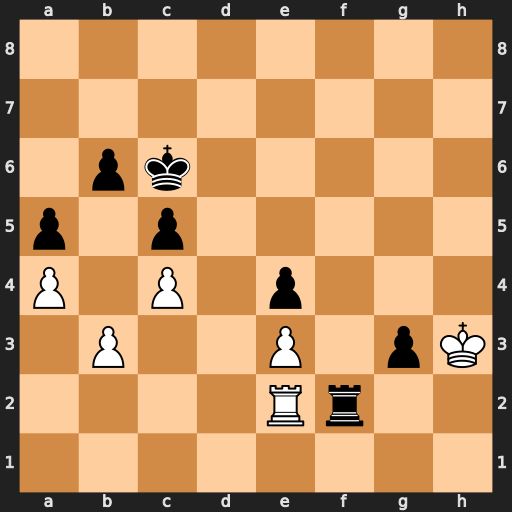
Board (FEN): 8/8/1pk5/p1p5/P1P1p3/1P2P1pK/4Rr2/8
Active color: w
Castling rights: -
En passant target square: -
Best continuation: Rxf2 gxf2 Kg2 Kd6 Kxf2